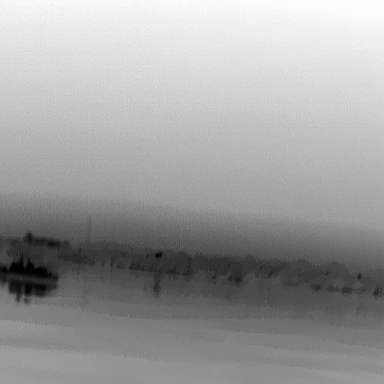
There is a warship in the infrared image.